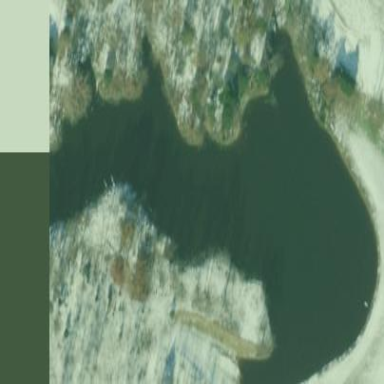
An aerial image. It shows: Pond surrounded by natural water.